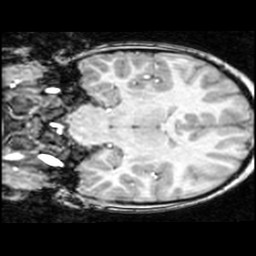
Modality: T1w
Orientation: coronal
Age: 11
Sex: male
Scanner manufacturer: ge
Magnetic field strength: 1.5 T
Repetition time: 0.03333 s
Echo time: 0.008 s